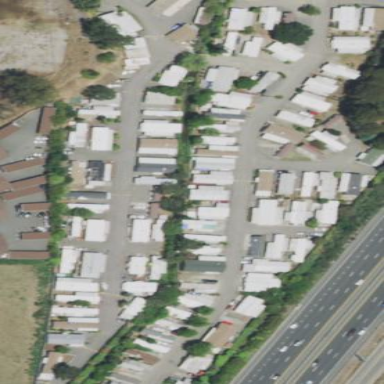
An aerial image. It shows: Residential area known as trailer park.